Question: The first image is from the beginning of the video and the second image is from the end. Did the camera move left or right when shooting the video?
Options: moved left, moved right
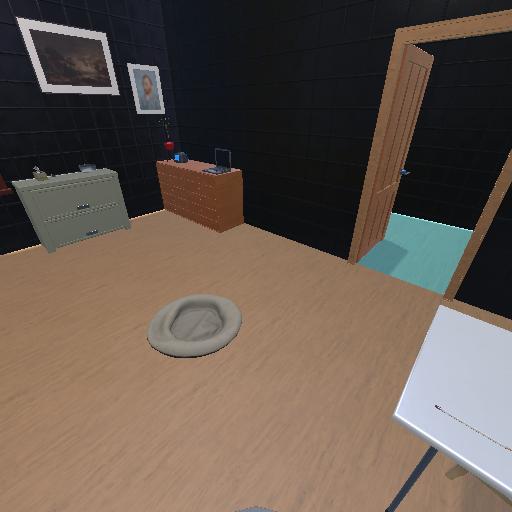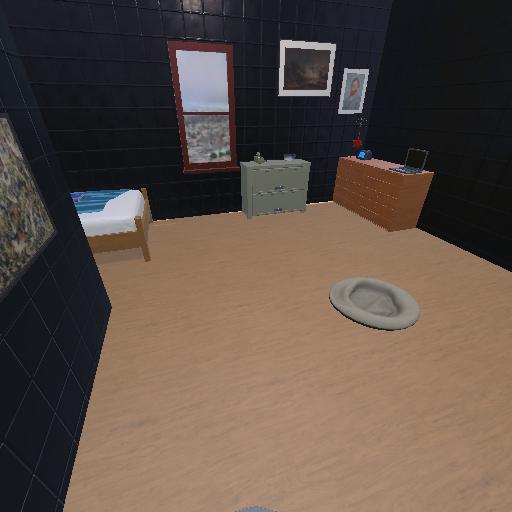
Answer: moved left